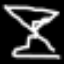
Label: hourglass